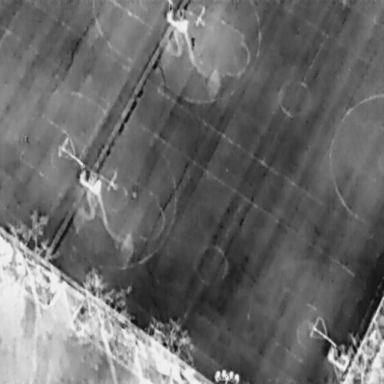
There is a Person in the infrared image.